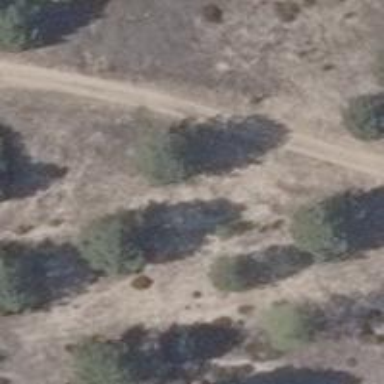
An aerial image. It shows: Sandy track road with grade4 tracktype.